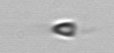
Label: Pyramimonas